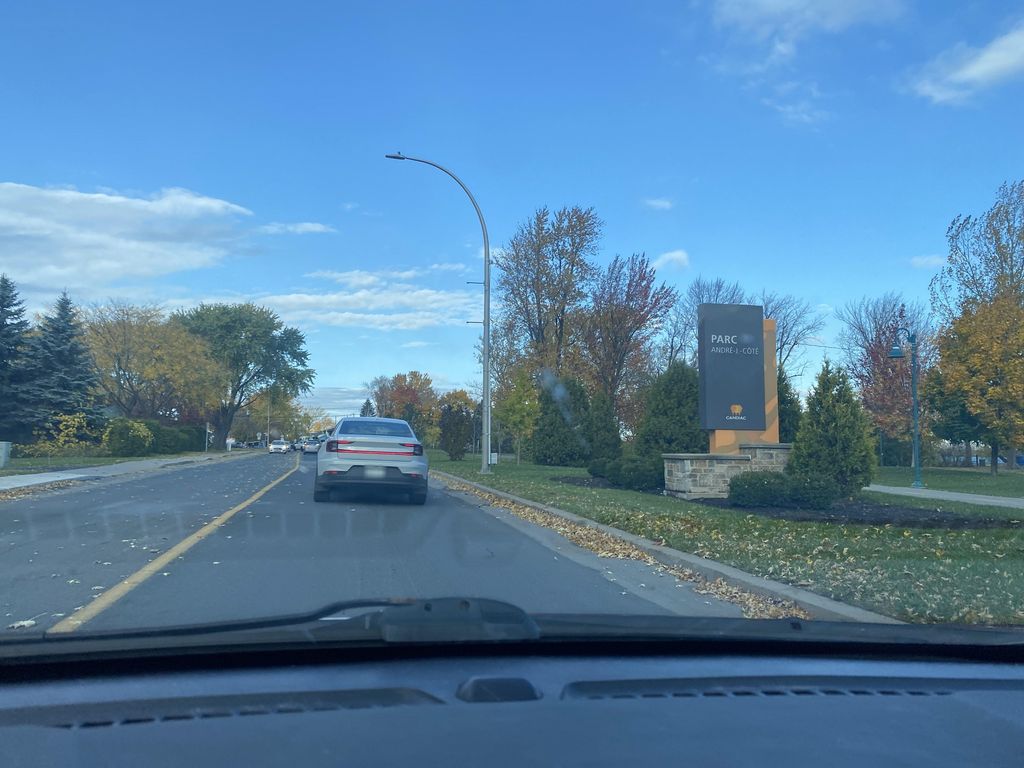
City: montreal